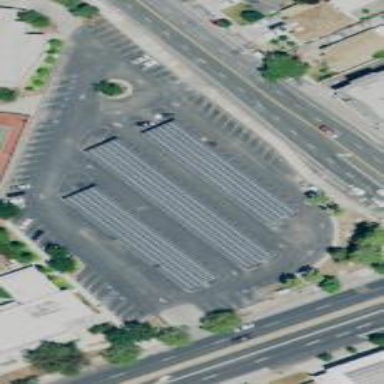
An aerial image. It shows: Solar photovoltaic panel generator located on building's roof.